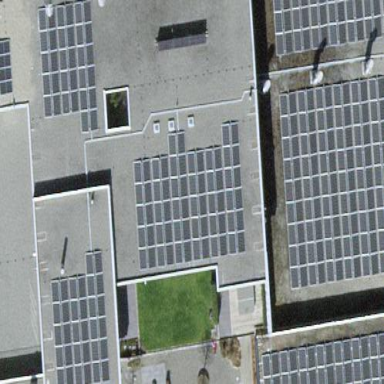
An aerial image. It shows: Solar power generator.